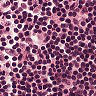
Metastatic tissue present: no